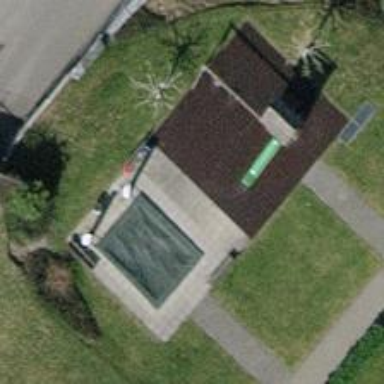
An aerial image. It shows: Playground area for leisure land.